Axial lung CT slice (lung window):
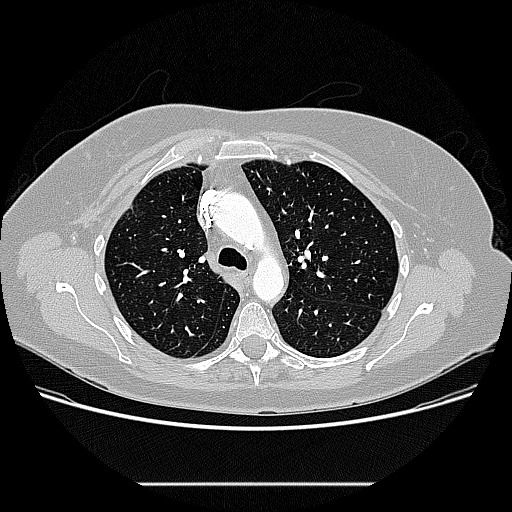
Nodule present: no